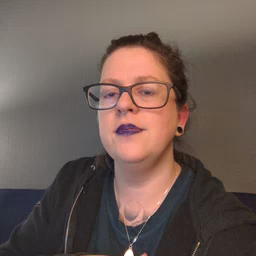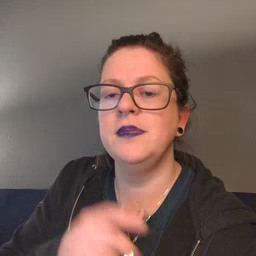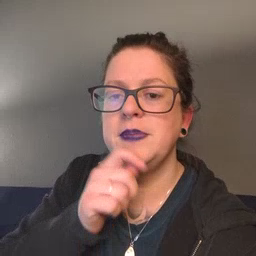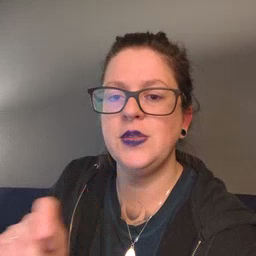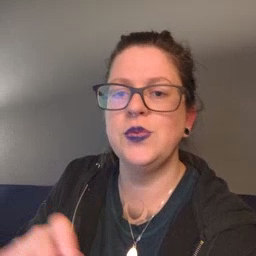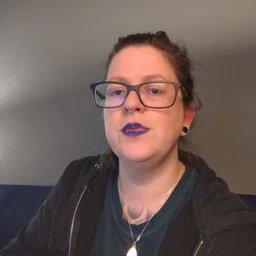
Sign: pencil